Platform: macOS
Application: Arc Browser
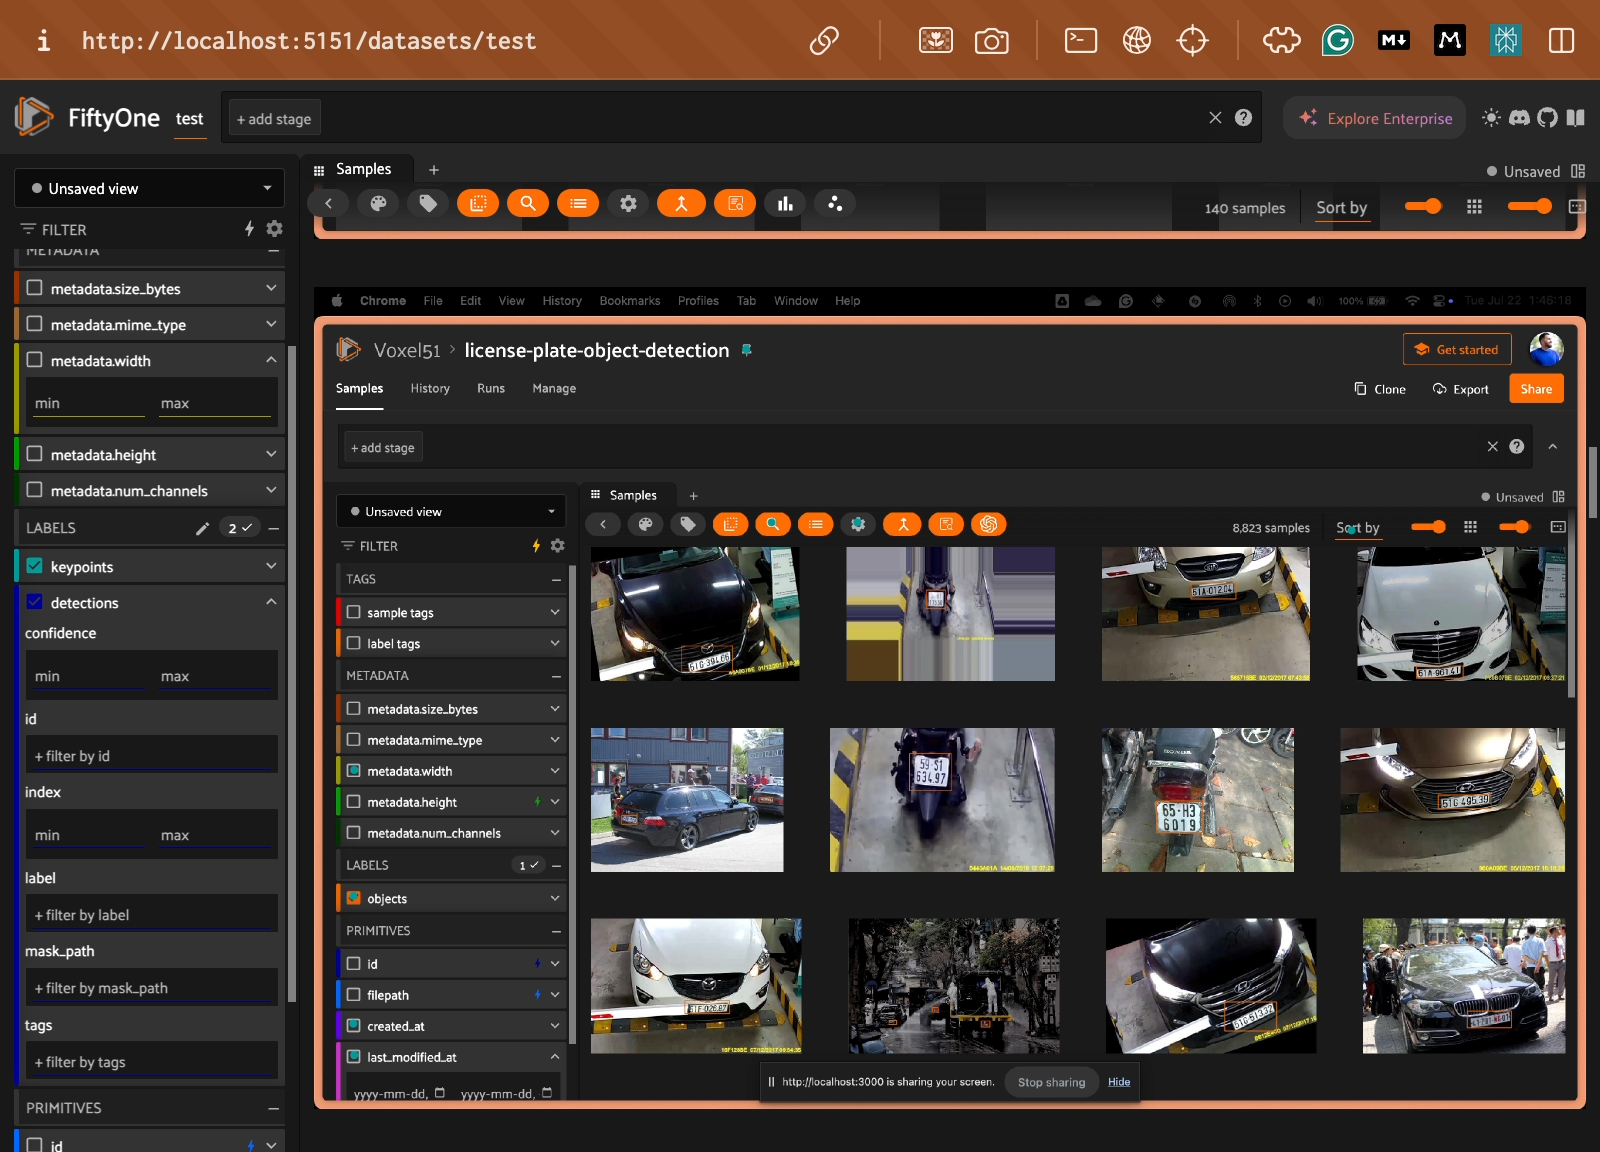
task_description: Minimize the labels group in the sidebar
action_type: click
element_info: Icon
steps_since_start: 1